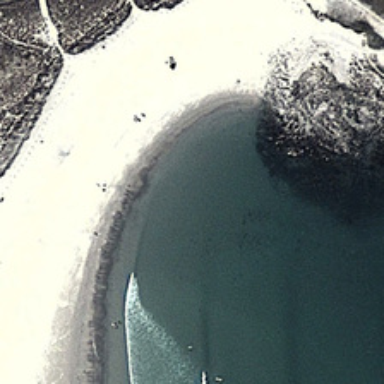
A piece of green ocean is next to yellow beach and near many green plants .